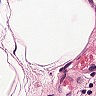
Metastatic tissue present: no